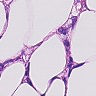
Metastatic tissue present: yes